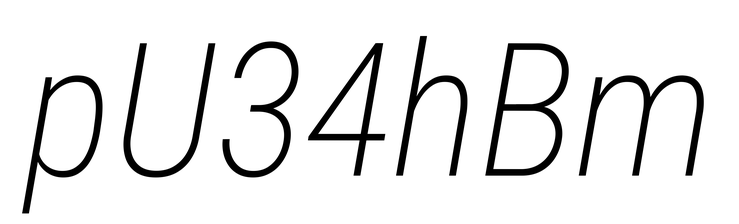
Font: Roboto-Italic_Condensed_ExtraLight_Italic